Interaction volume radius: 10 \u00c5
Interaction volume height: 10 \u00c5
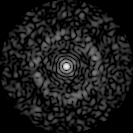
Disorder parameter: 0.8274